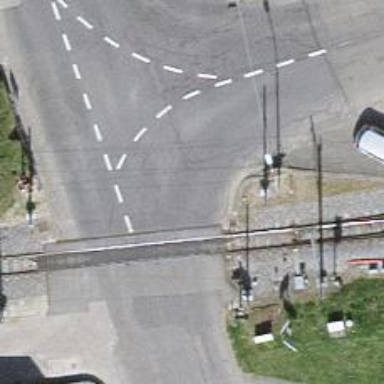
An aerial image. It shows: Level crossing with double half barrier.